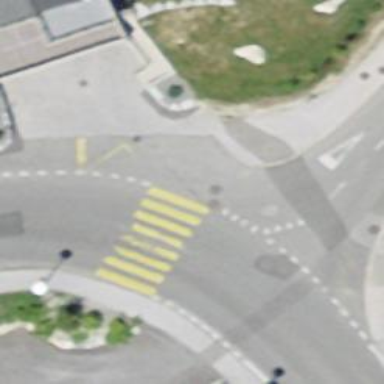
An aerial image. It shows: Zebra crossing on the road.